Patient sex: M
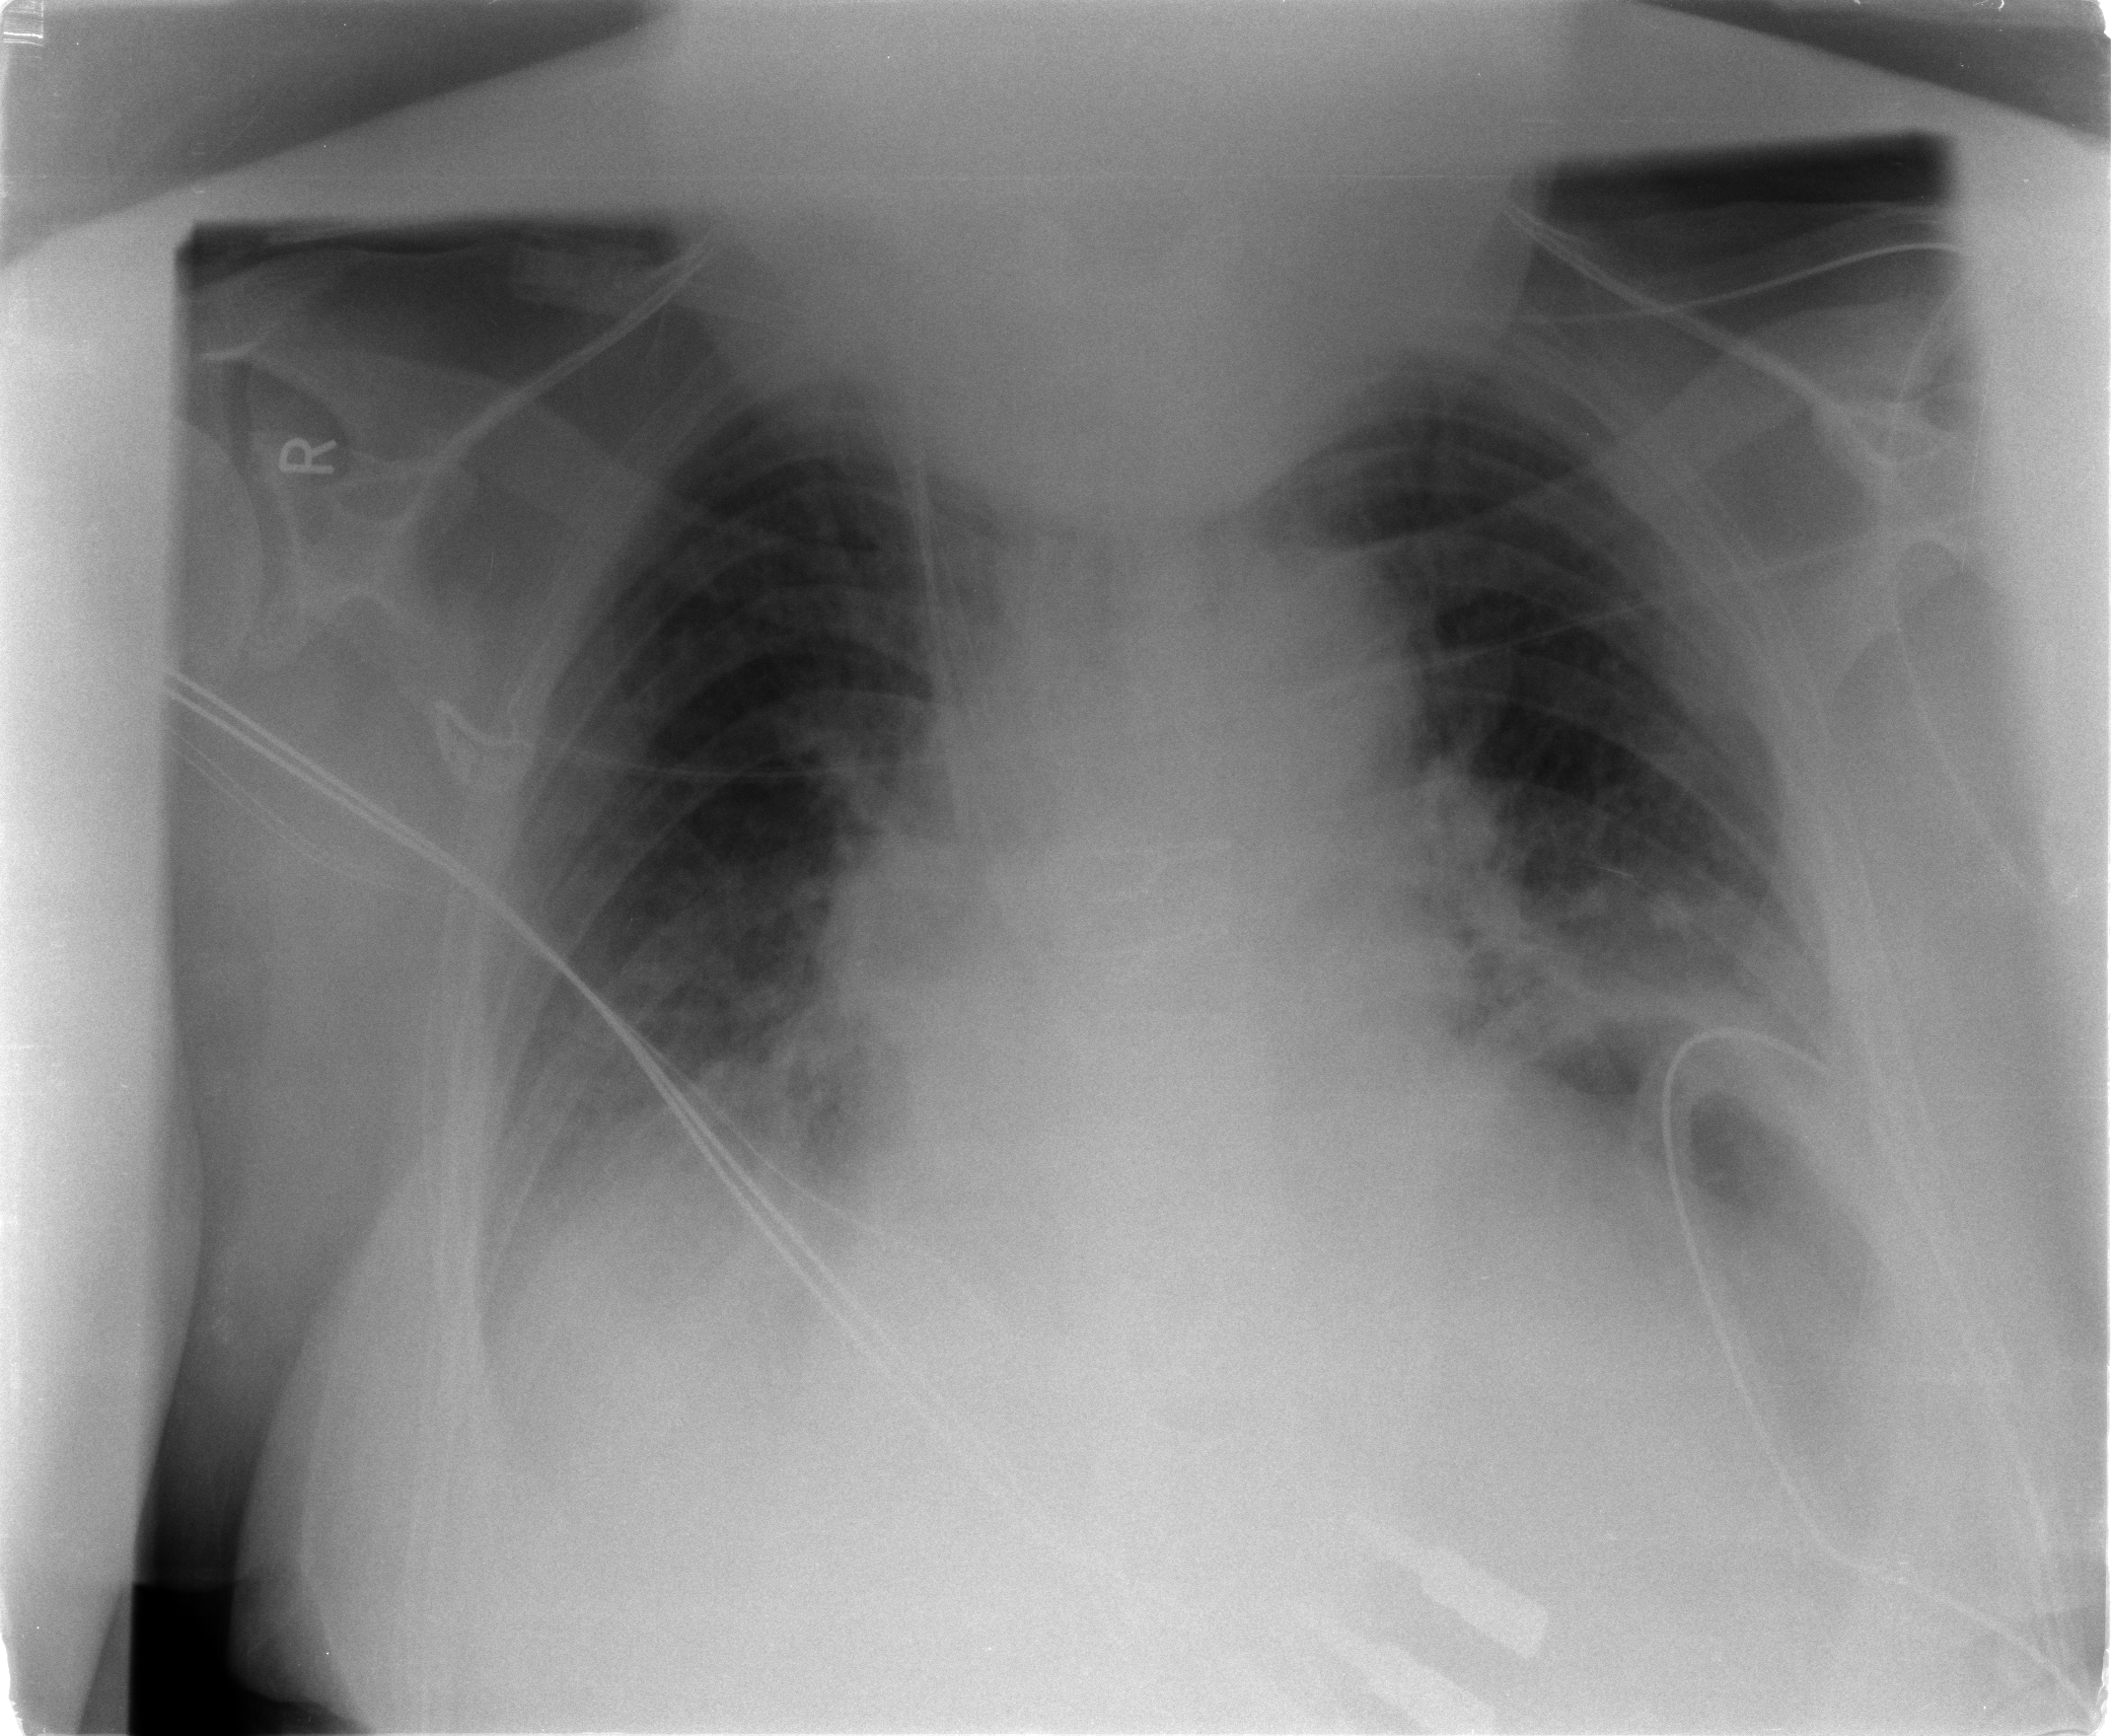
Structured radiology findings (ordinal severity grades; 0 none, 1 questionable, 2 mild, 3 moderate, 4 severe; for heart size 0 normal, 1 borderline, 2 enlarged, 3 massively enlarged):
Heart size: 2
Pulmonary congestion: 2
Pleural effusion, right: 2
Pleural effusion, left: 2
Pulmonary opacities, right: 0
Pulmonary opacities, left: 1
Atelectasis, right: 2
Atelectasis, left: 2